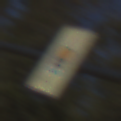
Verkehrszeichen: FahrzeugeMitWassergefaehrdenderLadungOhnePfeilsymbol
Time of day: MorningAfternoon
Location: Outdoor (Nature)
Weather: Clear
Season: Winter
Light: Natural